Question: I have an ECDF plot I've created with R and it has a legend in the bottom right hand corner. The problem I'm having is that the faint grey dashed horizontal line that the ECDF plot places at 0.0 is overlapping the last item in my legend. Like so:

At the moment I'm creating the legend with:
'''
legend("bottomright",c("Original","Minus 30 minutes"),col=c("black","red"),lty=c("dashed","dotted"))
'''
Is there a way to simply push the legend up a little to avoid the overlap problem? An ideal solution would be one that programatically detects the overlap and corrects for it appropriately, but failing this, some empirically determined number of pixels offset would probably suffice.
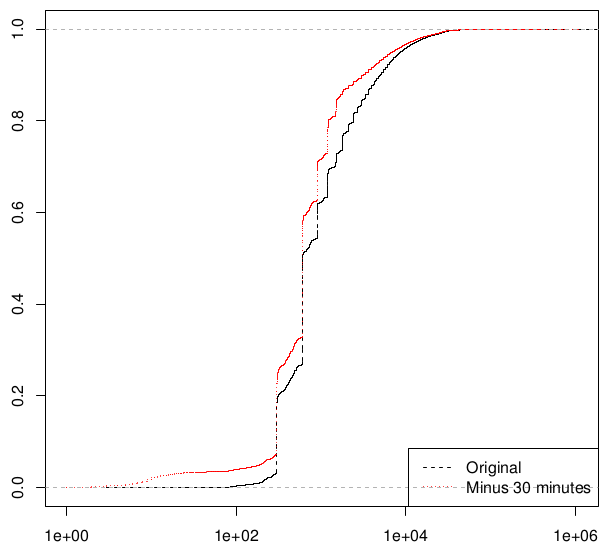
Answer: You probably want to use 'inset=c(0,.01)' (or some other value) in your call to legend